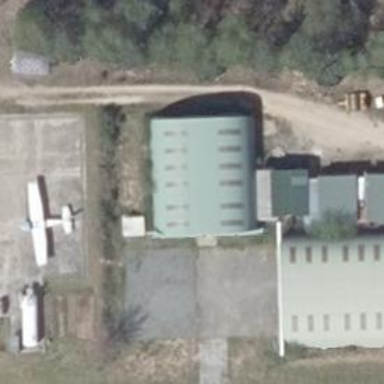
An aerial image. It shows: Hangar building.